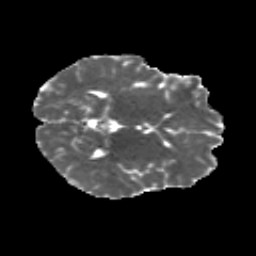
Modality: MD
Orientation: axial
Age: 18
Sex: male
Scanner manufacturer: siemens
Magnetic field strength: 3 T
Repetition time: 8.8 s
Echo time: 0.085 s